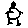
Label: bird